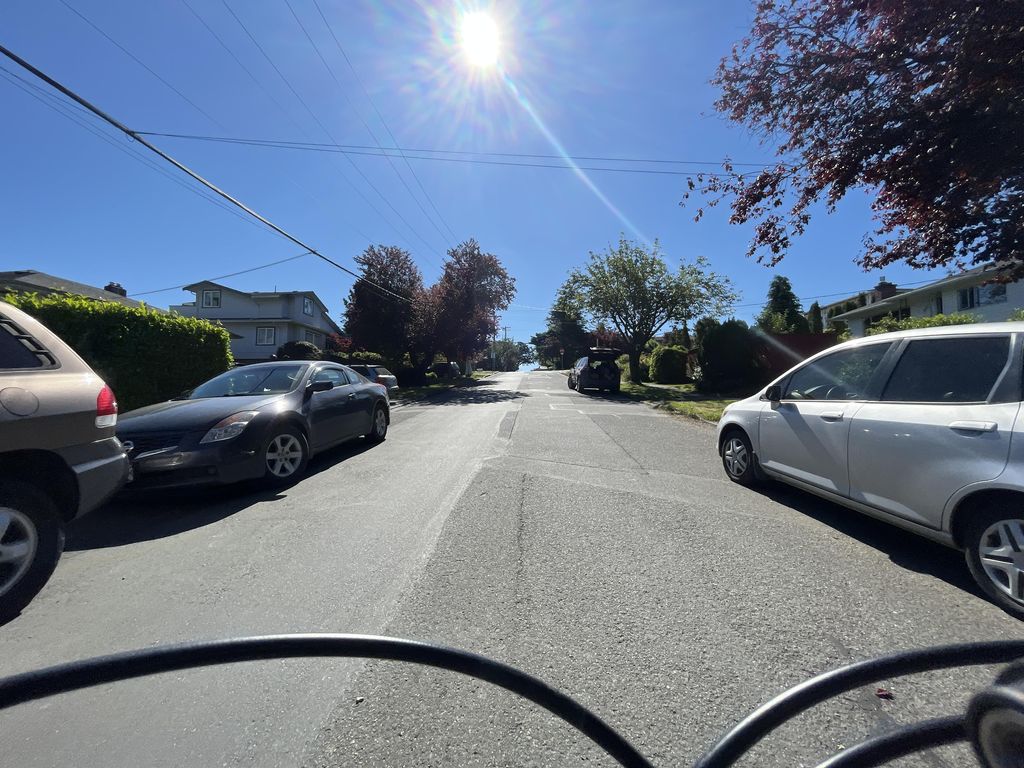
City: victoria